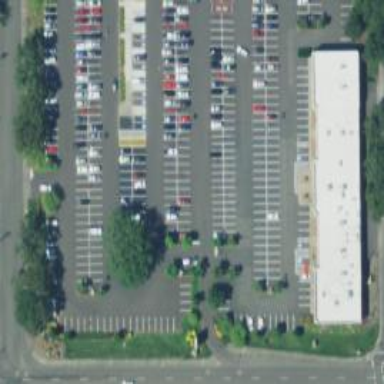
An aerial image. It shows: Trolley bay.